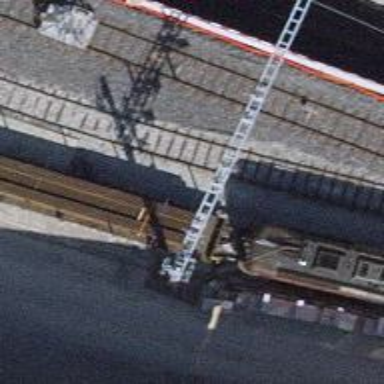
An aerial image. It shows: Railway yard with single rail track. The electrified track has contact line for power supply.